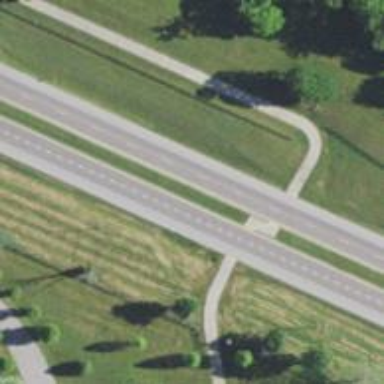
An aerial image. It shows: Crossing on asphalt cycleway.